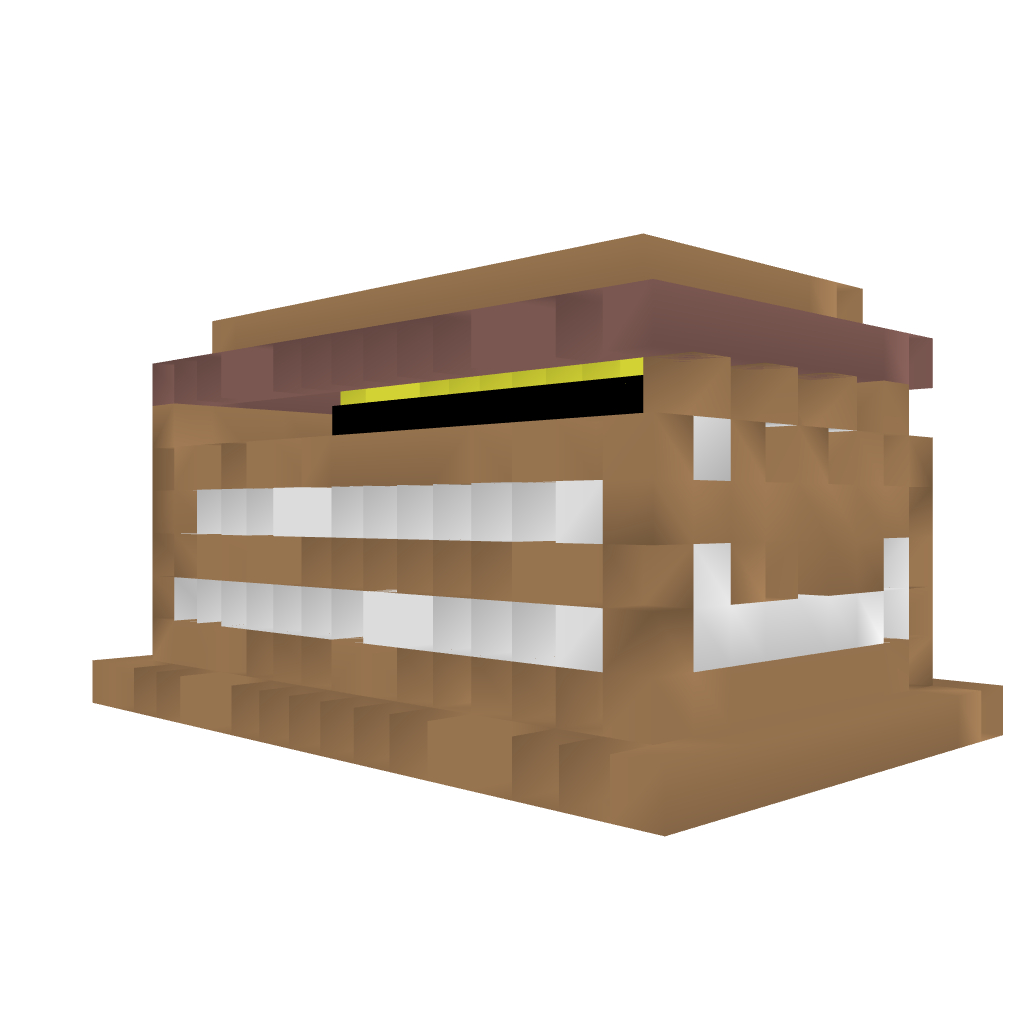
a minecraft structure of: Chicken Farm good quality